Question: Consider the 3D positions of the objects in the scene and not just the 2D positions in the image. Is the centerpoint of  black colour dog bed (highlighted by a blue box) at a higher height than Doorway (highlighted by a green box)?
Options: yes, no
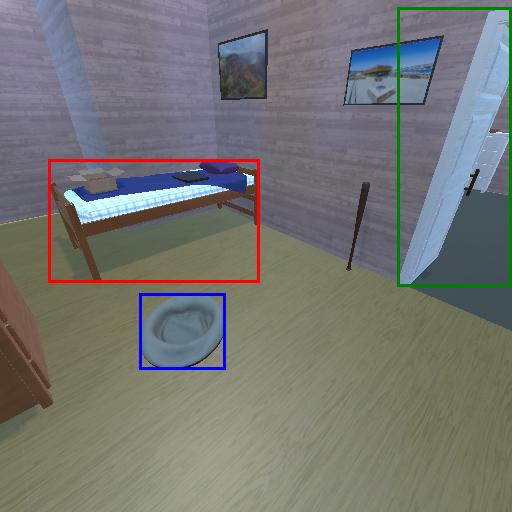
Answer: yes